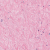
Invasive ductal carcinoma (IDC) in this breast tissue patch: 0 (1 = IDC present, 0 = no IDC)